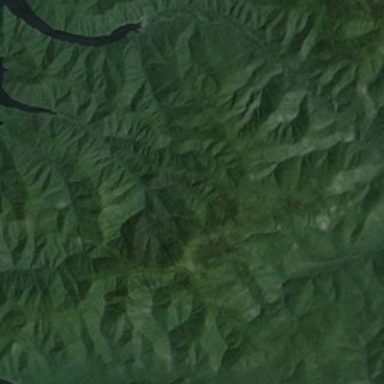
The mountains were covered with green trees .